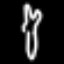
Label: fork